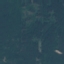
Land use / land cover: Forest